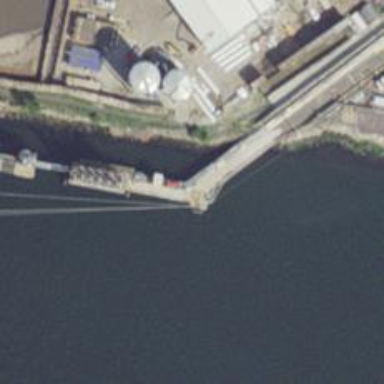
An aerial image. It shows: Man-made pier.